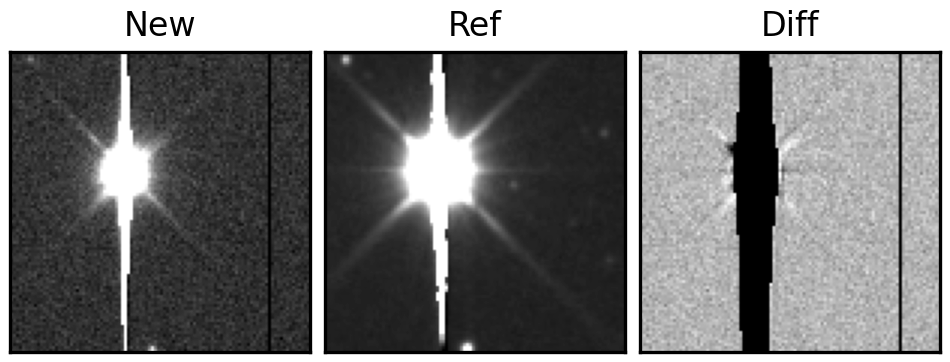
Label: bogus